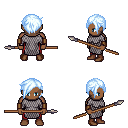
a pixel art fantasy rpg character, male body template, human, dark skin, chain mail, red pants, white cyan pixie cut hairstyle, leather bracers, brown shoes, spear, four views (front, back, left, right), 2x2 character sprite sheet, small pixel art, hard edges, no anti-aliasing